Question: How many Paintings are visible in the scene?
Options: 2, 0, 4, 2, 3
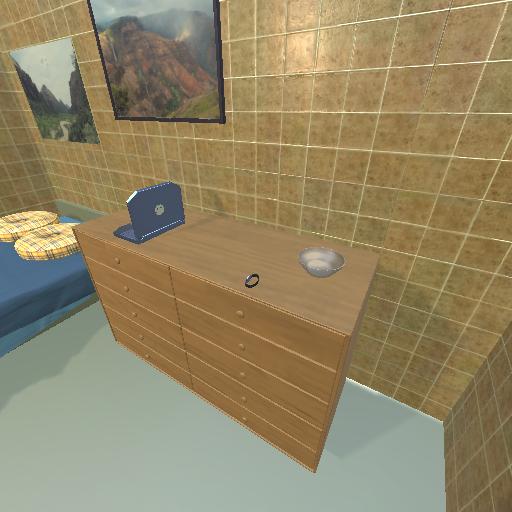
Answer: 2